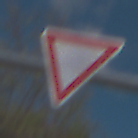
Verkehrszeichen: VorfahrtGewaehren
Umgebung: Outdoor, Nature
Tageszeit: Midday
Wetter: PartlyCloudy
Licht: Natural
Jahreszeit: Autumn
Kontrast: HighContrast